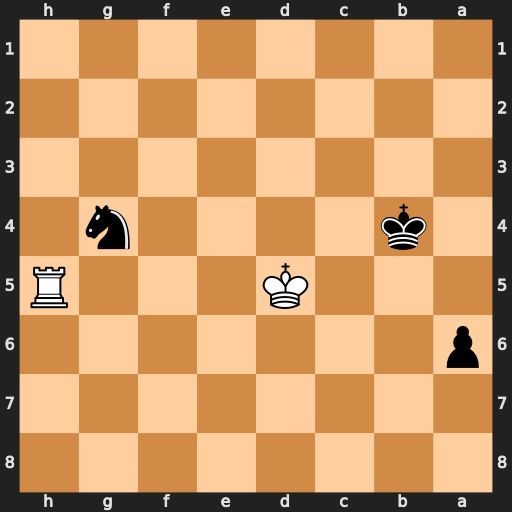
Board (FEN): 8/8/p7/3K3R/1k4n1/8/8/8
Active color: b
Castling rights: -
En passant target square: -
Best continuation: Nf6+ Kc6 Nxh5 Kb6 a5